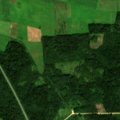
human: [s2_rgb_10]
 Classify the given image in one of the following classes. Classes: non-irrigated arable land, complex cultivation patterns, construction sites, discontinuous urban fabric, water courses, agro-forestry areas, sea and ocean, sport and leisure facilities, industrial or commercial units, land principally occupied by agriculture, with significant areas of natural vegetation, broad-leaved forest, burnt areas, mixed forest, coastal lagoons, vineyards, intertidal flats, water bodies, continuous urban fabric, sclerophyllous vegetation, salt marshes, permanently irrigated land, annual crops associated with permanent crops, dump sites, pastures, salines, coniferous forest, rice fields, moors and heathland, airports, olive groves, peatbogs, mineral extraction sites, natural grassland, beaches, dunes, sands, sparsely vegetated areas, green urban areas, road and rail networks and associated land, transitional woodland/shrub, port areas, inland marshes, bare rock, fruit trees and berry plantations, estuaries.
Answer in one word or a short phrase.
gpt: non-irrigated arable land, pastures, mixed forest, transitional woodland/shrub